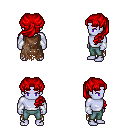
a pixel art fantasy rpg character, male body template, dark elf, purple skin, brown tattered cape, teal pants, red princess hairstyle, white cloth bracers, four views (front, back, left, right), 2x2 character sprite sheet, small pixel art, hard edges, no anti-aliasing